Question: I have built a simple app using jQuery Mobile on IBM Worklight. This app works fine on IBM Mobile Browser Simulator, Android Emulator and Android smartphones.
When I copy the iPhone generated zipped project to Mac to run it in Xcode, the following errors show up when building.

Software Details:
- - - -
I have also set up Worklight 5.06 on Mac OS X 10.7.3 seperately which has Xcode 4.3.2. I followed IBM docs to set up Worklight on Mac. My sample app works fine on IBM Mobile browser Simulator. But application fails to run on Android Emulator,Real Android Devices and Iphone native simulator.
<URL> are the logs and screen shots
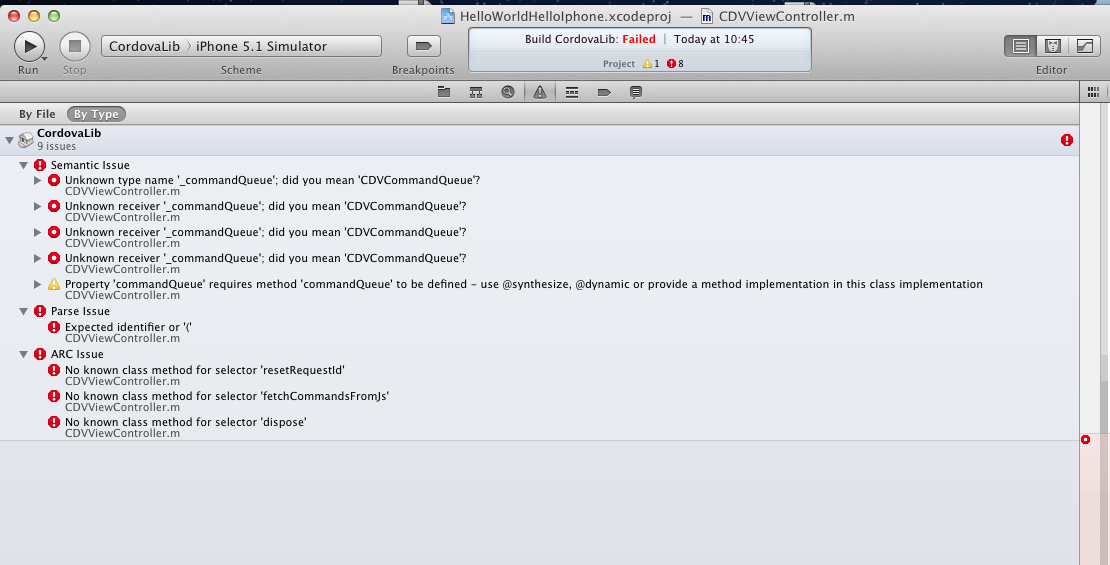
Answer: I copied my project in a Mac which has Xcode 4.6 and it works fine. <URL> should mention clearly that the required minimum version of Xcode is 4.5, It will save a lot of time.